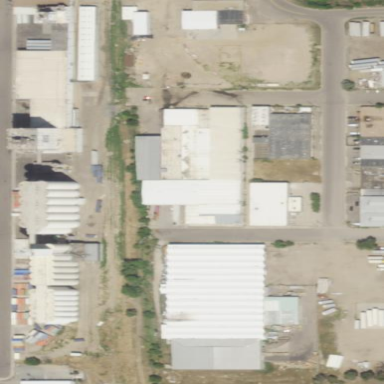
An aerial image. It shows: Industrial building.